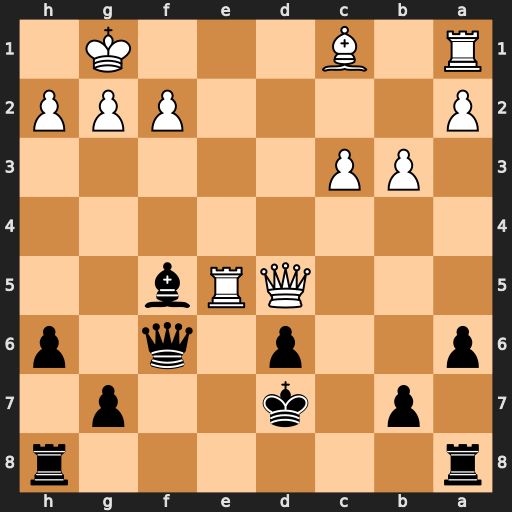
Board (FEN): r6r/1p1k2p1/p2p1q1p/3QRb2/8/1PP5/P4PPP/R1B3K1
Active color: b
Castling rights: -
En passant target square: -
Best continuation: Qxe5 Qxb7+ Ke6